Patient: sex M, age 55
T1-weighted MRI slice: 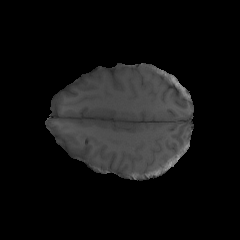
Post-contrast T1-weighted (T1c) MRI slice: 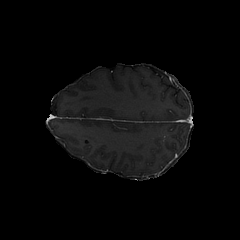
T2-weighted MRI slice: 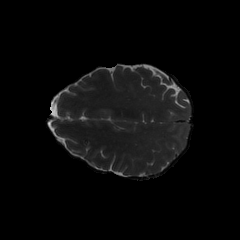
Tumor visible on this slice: no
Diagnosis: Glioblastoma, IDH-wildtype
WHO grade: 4